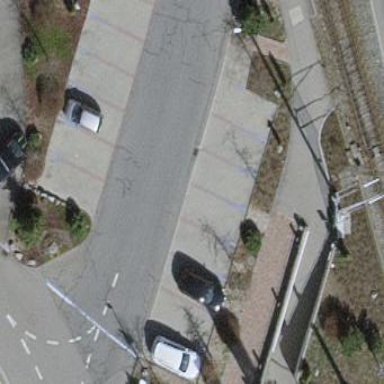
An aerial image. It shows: Street-side parking area with park and ride facilities.